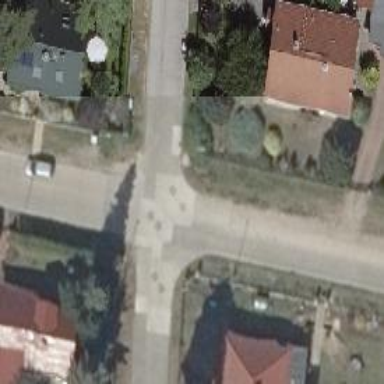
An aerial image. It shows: Residential road paved with concrete.